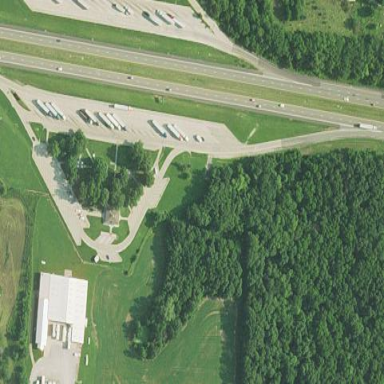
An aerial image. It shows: Rest area along the road.